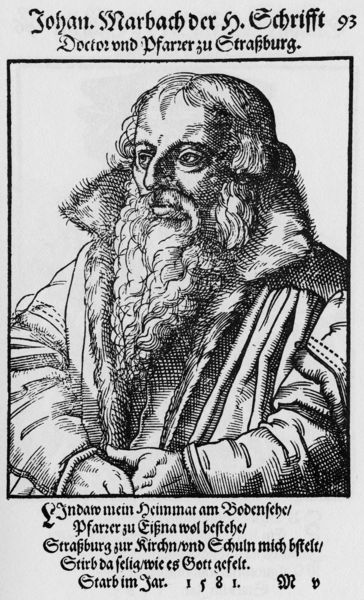
Titel: Bildnis des Johann Marbach
Künstler: Tobias Stimmer
Institution: (Seriendruck)
Schlagwörter: dunkel, hand, kopf, mann, schatten, geste, grau, hell, hut, licht, mund, nase, ohr, profil, schwarz, stirn, weiss, zeichnung, blick, alt, bart, hemd, kappe, augen, falten, gesicht, kragen, pelz, rahmen, tod, vollbart, ärmel, bildnis, hände, portrait, porträt, gewand, haare, halbfigur, mantel, blatt, augenbrauen, lippen, locken, renaissance, schultern, holzschnitt, schrift, seitlich, wellen, alter mann, grafik, graphik, schattierungen, linien, rand, dick, gefaltet, inschrift, glatze, deutsch, dreiviertelprofil, jahreszahl, naht, name, buch, groß, druck, holzstich, stich, titel, seite, schwarzweiß, text, bürger, überschrift, bleistift, buchdruck, jahr, pelzkragen, pfarrer, zahl, mittelalter, feuerbach, pfarrere, kupferstich, erinnerung, fraktur, krumm, doktor, heilige schrift, ragen, dürrer, aufgestellt, pfarer, häne, stimmer, tobias, grafig, straßburg, nse, segelohren, doctor, johann marbach, tiel, radierungen, lindau, johan, 1582, 1581, johan marbach, marbach, tristan, peoz, strassurg